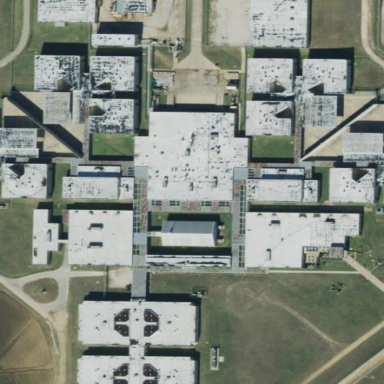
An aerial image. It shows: Prison facility surrounded by fence.